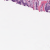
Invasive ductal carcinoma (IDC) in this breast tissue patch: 1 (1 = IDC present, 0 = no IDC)